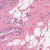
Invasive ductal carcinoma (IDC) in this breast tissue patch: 0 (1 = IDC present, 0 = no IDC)